You are looking at the envelope spectrum of a bearing's vibration signal. The marked vertical lines are the theoretical fault frequencies for the outer race, inner race, rolling elements, and cage. What is the most likely bearing condition (normal, inner_race, outer_race, ball)?
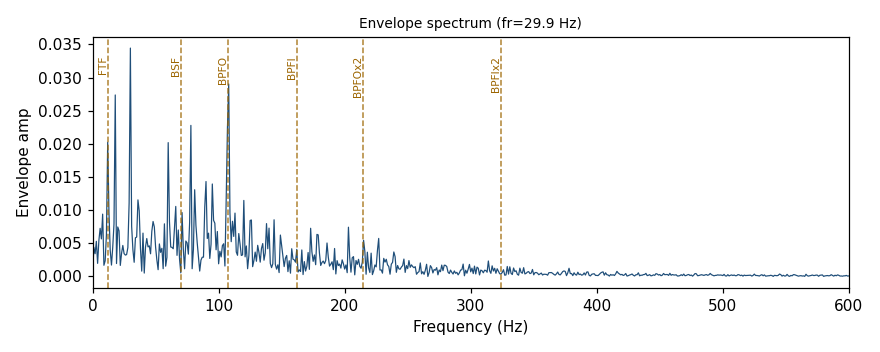
Answer: outer_race